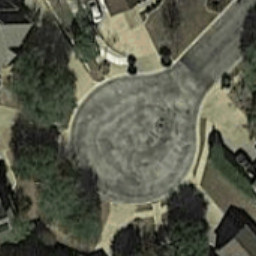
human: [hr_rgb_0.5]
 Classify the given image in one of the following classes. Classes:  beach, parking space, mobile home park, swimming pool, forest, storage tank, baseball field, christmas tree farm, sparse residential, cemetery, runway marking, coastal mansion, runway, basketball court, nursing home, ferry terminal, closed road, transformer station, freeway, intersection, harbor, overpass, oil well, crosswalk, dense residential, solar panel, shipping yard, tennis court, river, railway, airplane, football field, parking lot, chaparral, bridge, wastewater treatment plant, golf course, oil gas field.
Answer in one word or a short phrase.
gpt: closed road